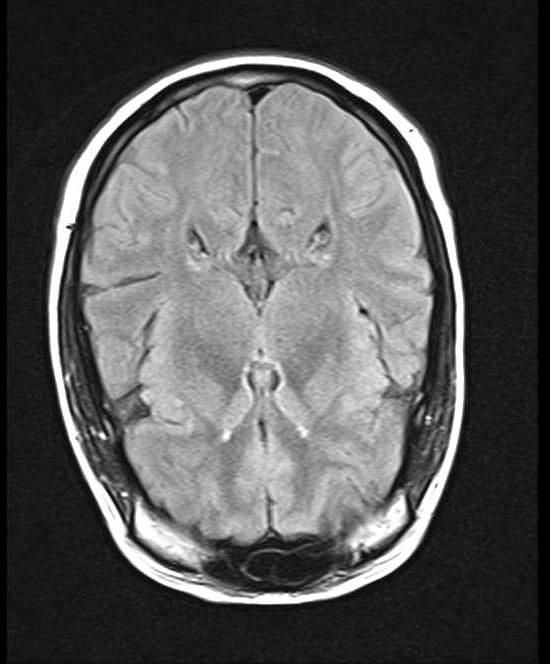
Label: notumor